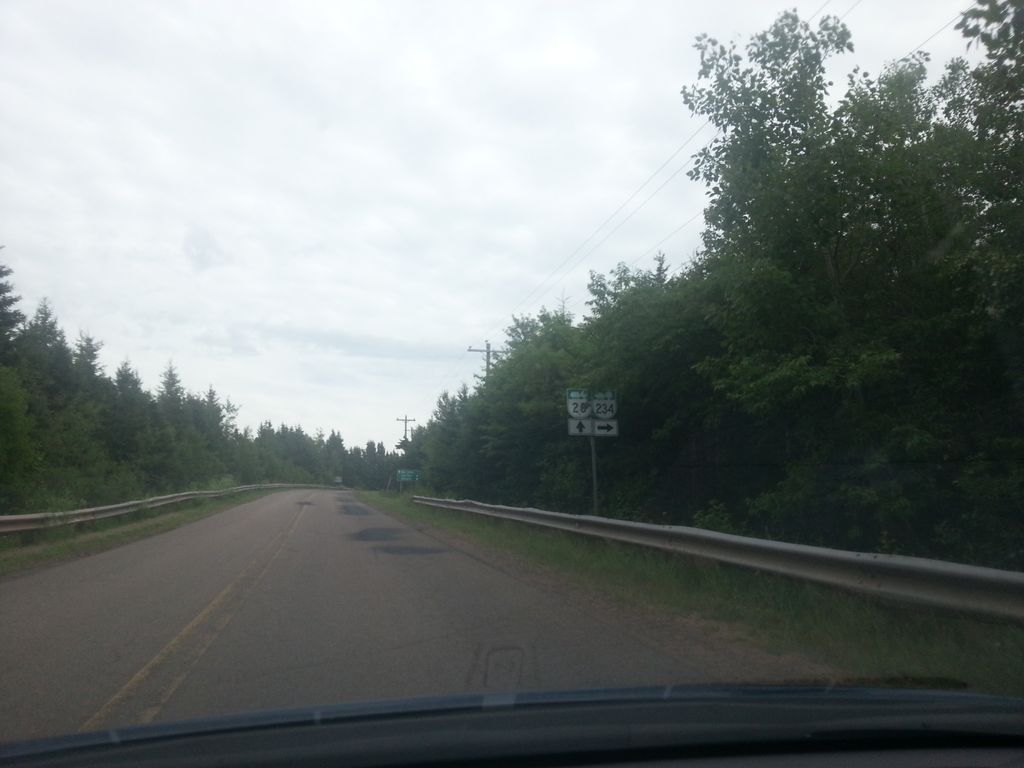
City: charlottetown